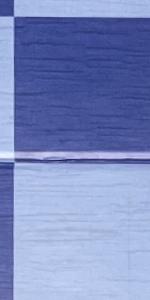
Label: Empty